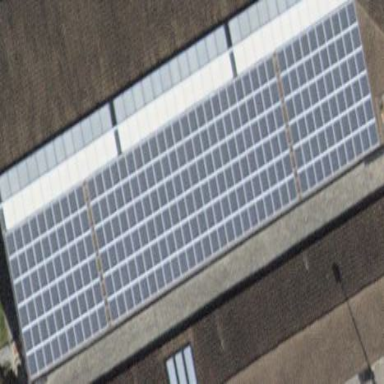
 consisting of solar photovoltaic panels."